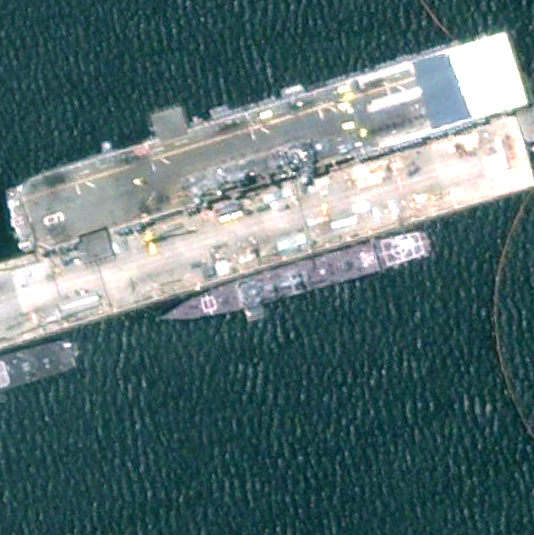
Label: assault